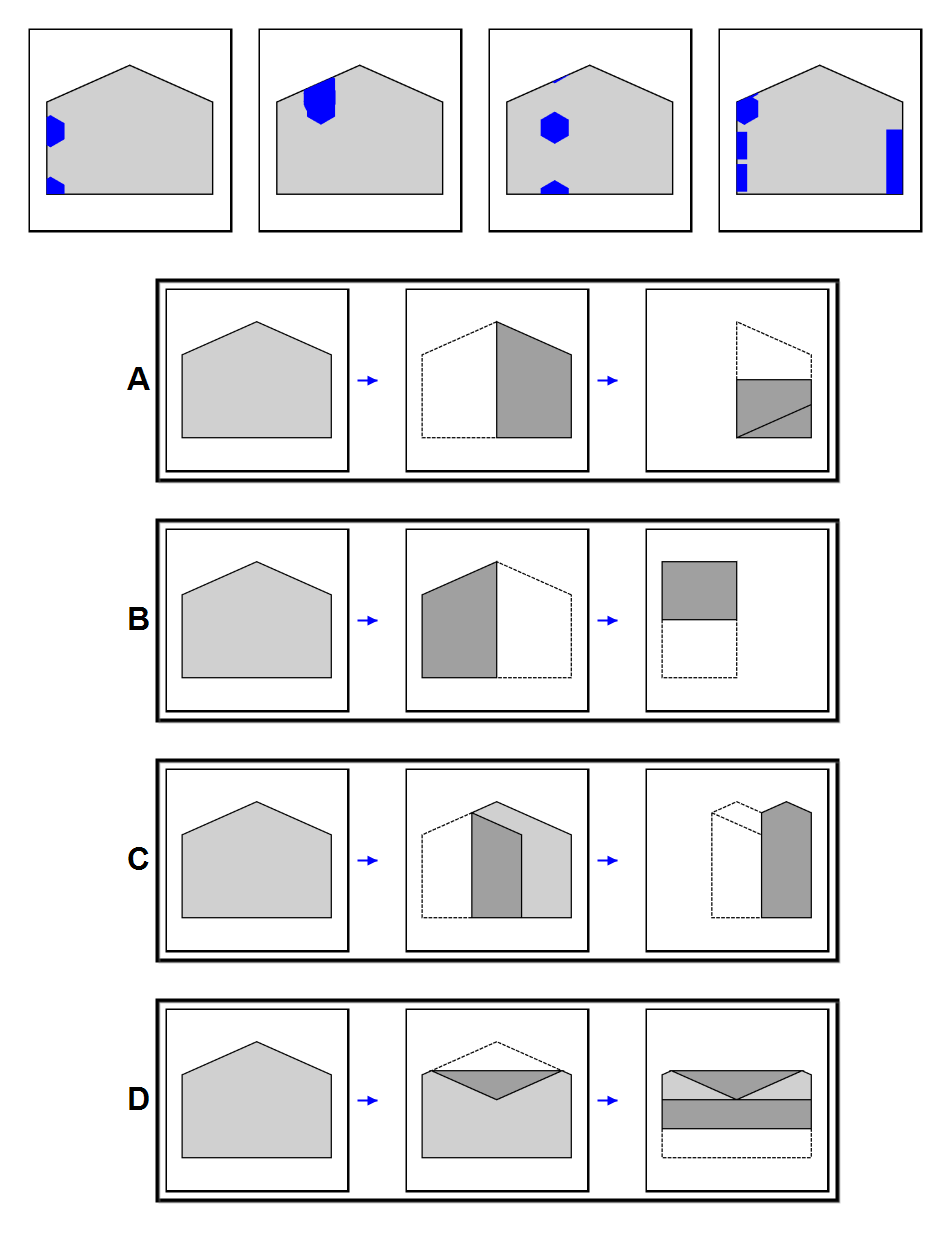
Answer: D